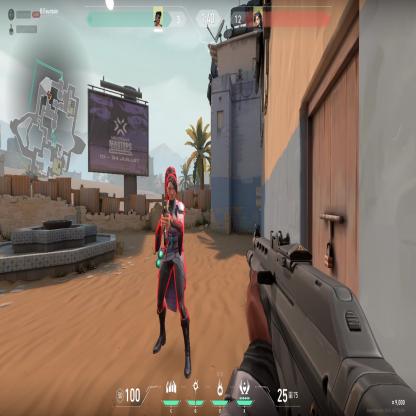
Label: enemy